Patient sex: M
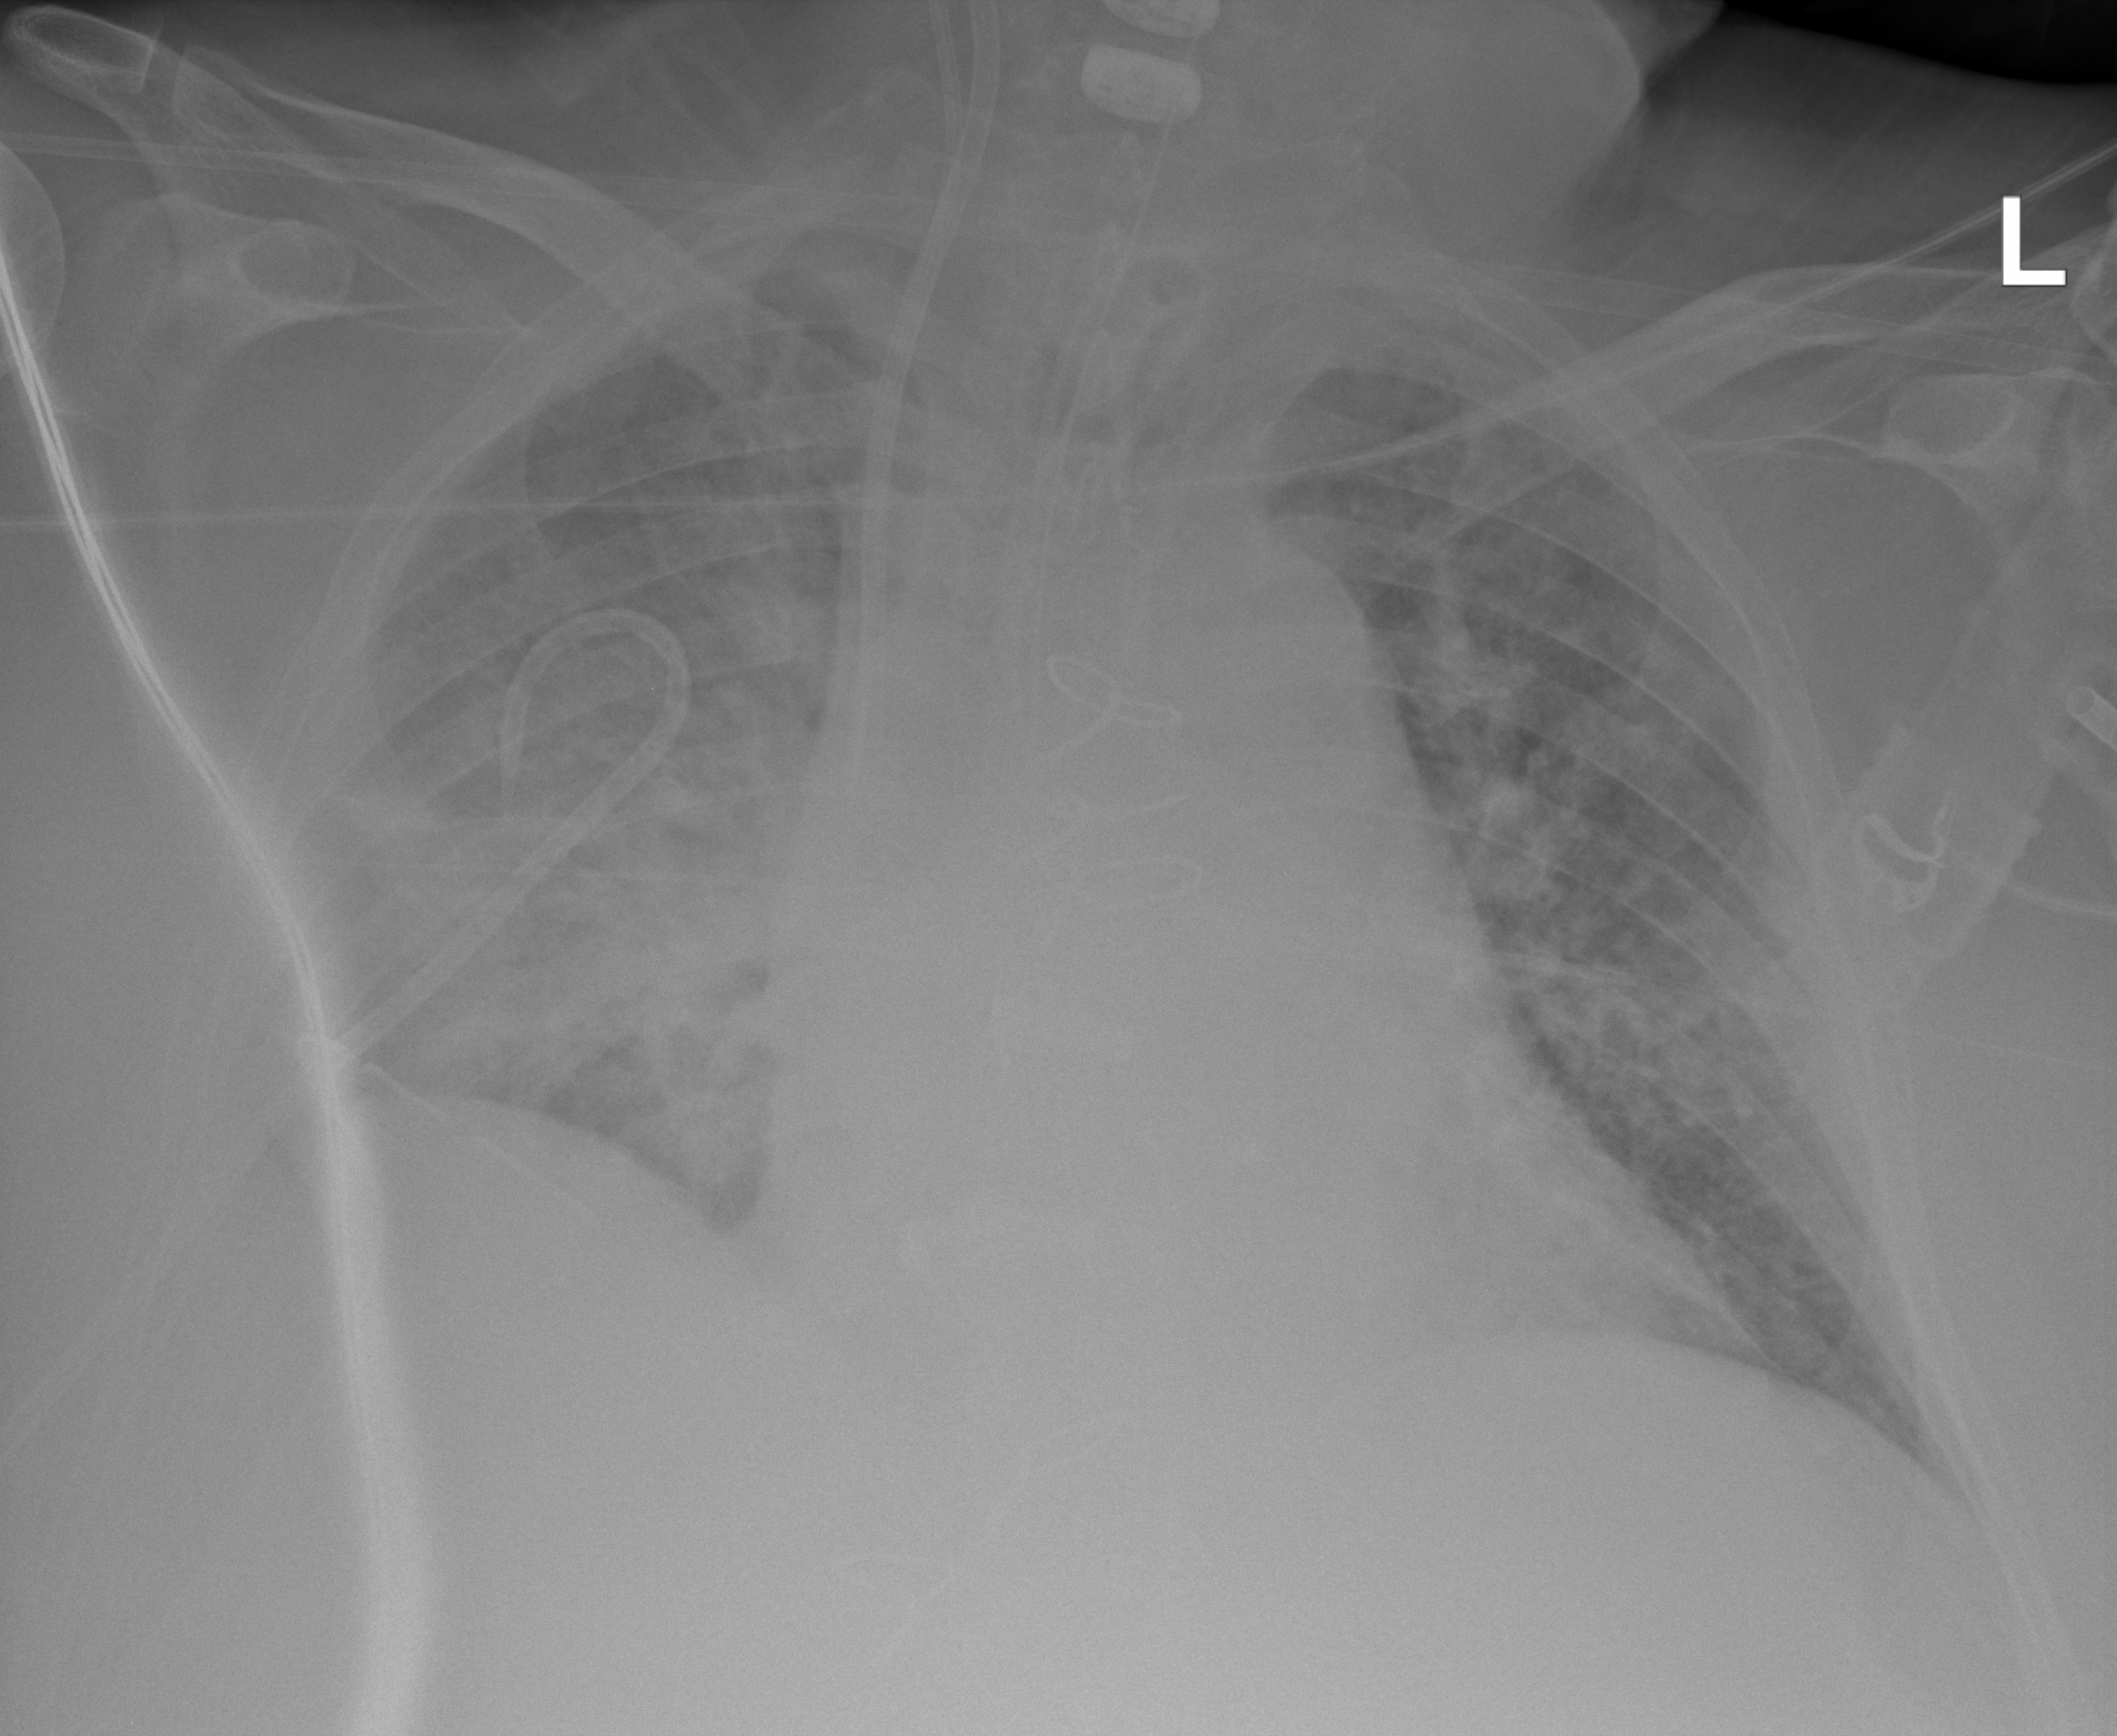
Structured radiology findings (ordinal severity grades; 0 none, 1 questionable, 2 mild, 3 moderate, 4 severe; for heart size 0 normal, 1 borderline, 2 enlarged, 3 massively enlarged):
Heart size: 2
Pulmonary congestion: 2
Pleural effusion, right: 2
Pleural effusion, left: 0
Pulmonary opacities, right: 3
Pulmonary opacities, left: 2
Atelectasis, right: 2
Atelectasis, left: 0